Interaction volume radius: 5 \u00c5
Interaction volume height: 25 \u00c5
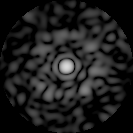
Disorder parameter: 0.8582